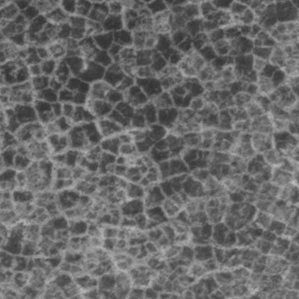
Label: frost